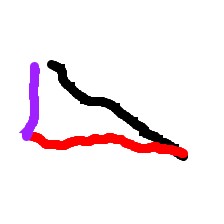
Shape: triangle